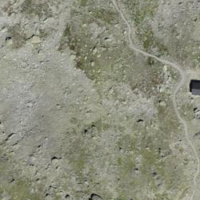
EUNIS habitat code: 31
Species observed at this site:
Saxifraga bryoides